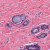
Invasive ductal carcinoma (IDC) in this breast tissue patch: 0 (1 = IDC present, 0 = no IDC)